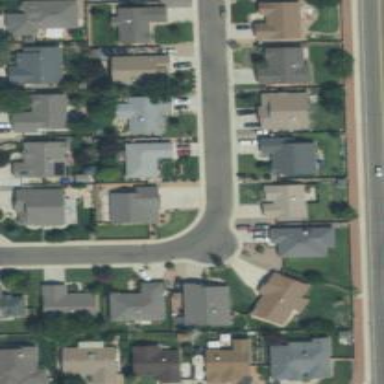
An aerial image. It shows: Residential road with separate asphalt sidewalk.